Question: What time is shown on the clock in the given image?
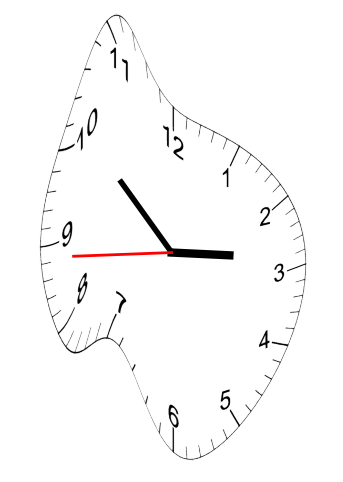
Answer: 02:51:44